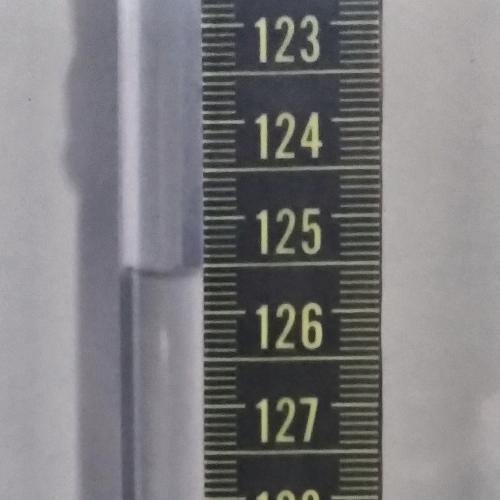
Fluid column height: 125.6 cm